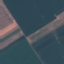
Land use / land cover class: AnnualCrop